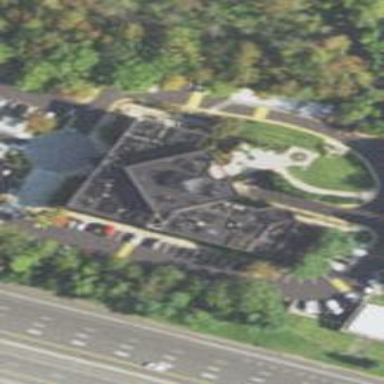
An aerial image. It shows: Office building.